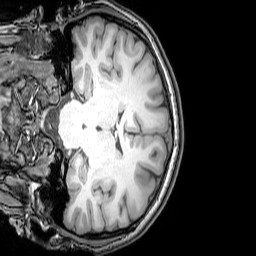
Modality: T1w
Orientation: coronal
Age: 22
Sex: female
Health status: healthy
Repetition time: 0.081 s
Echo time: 0.037 s